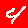
Digit: 4